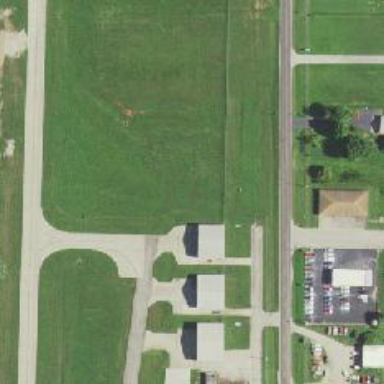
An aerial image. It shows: Image of taxiway at airport.